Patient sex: M
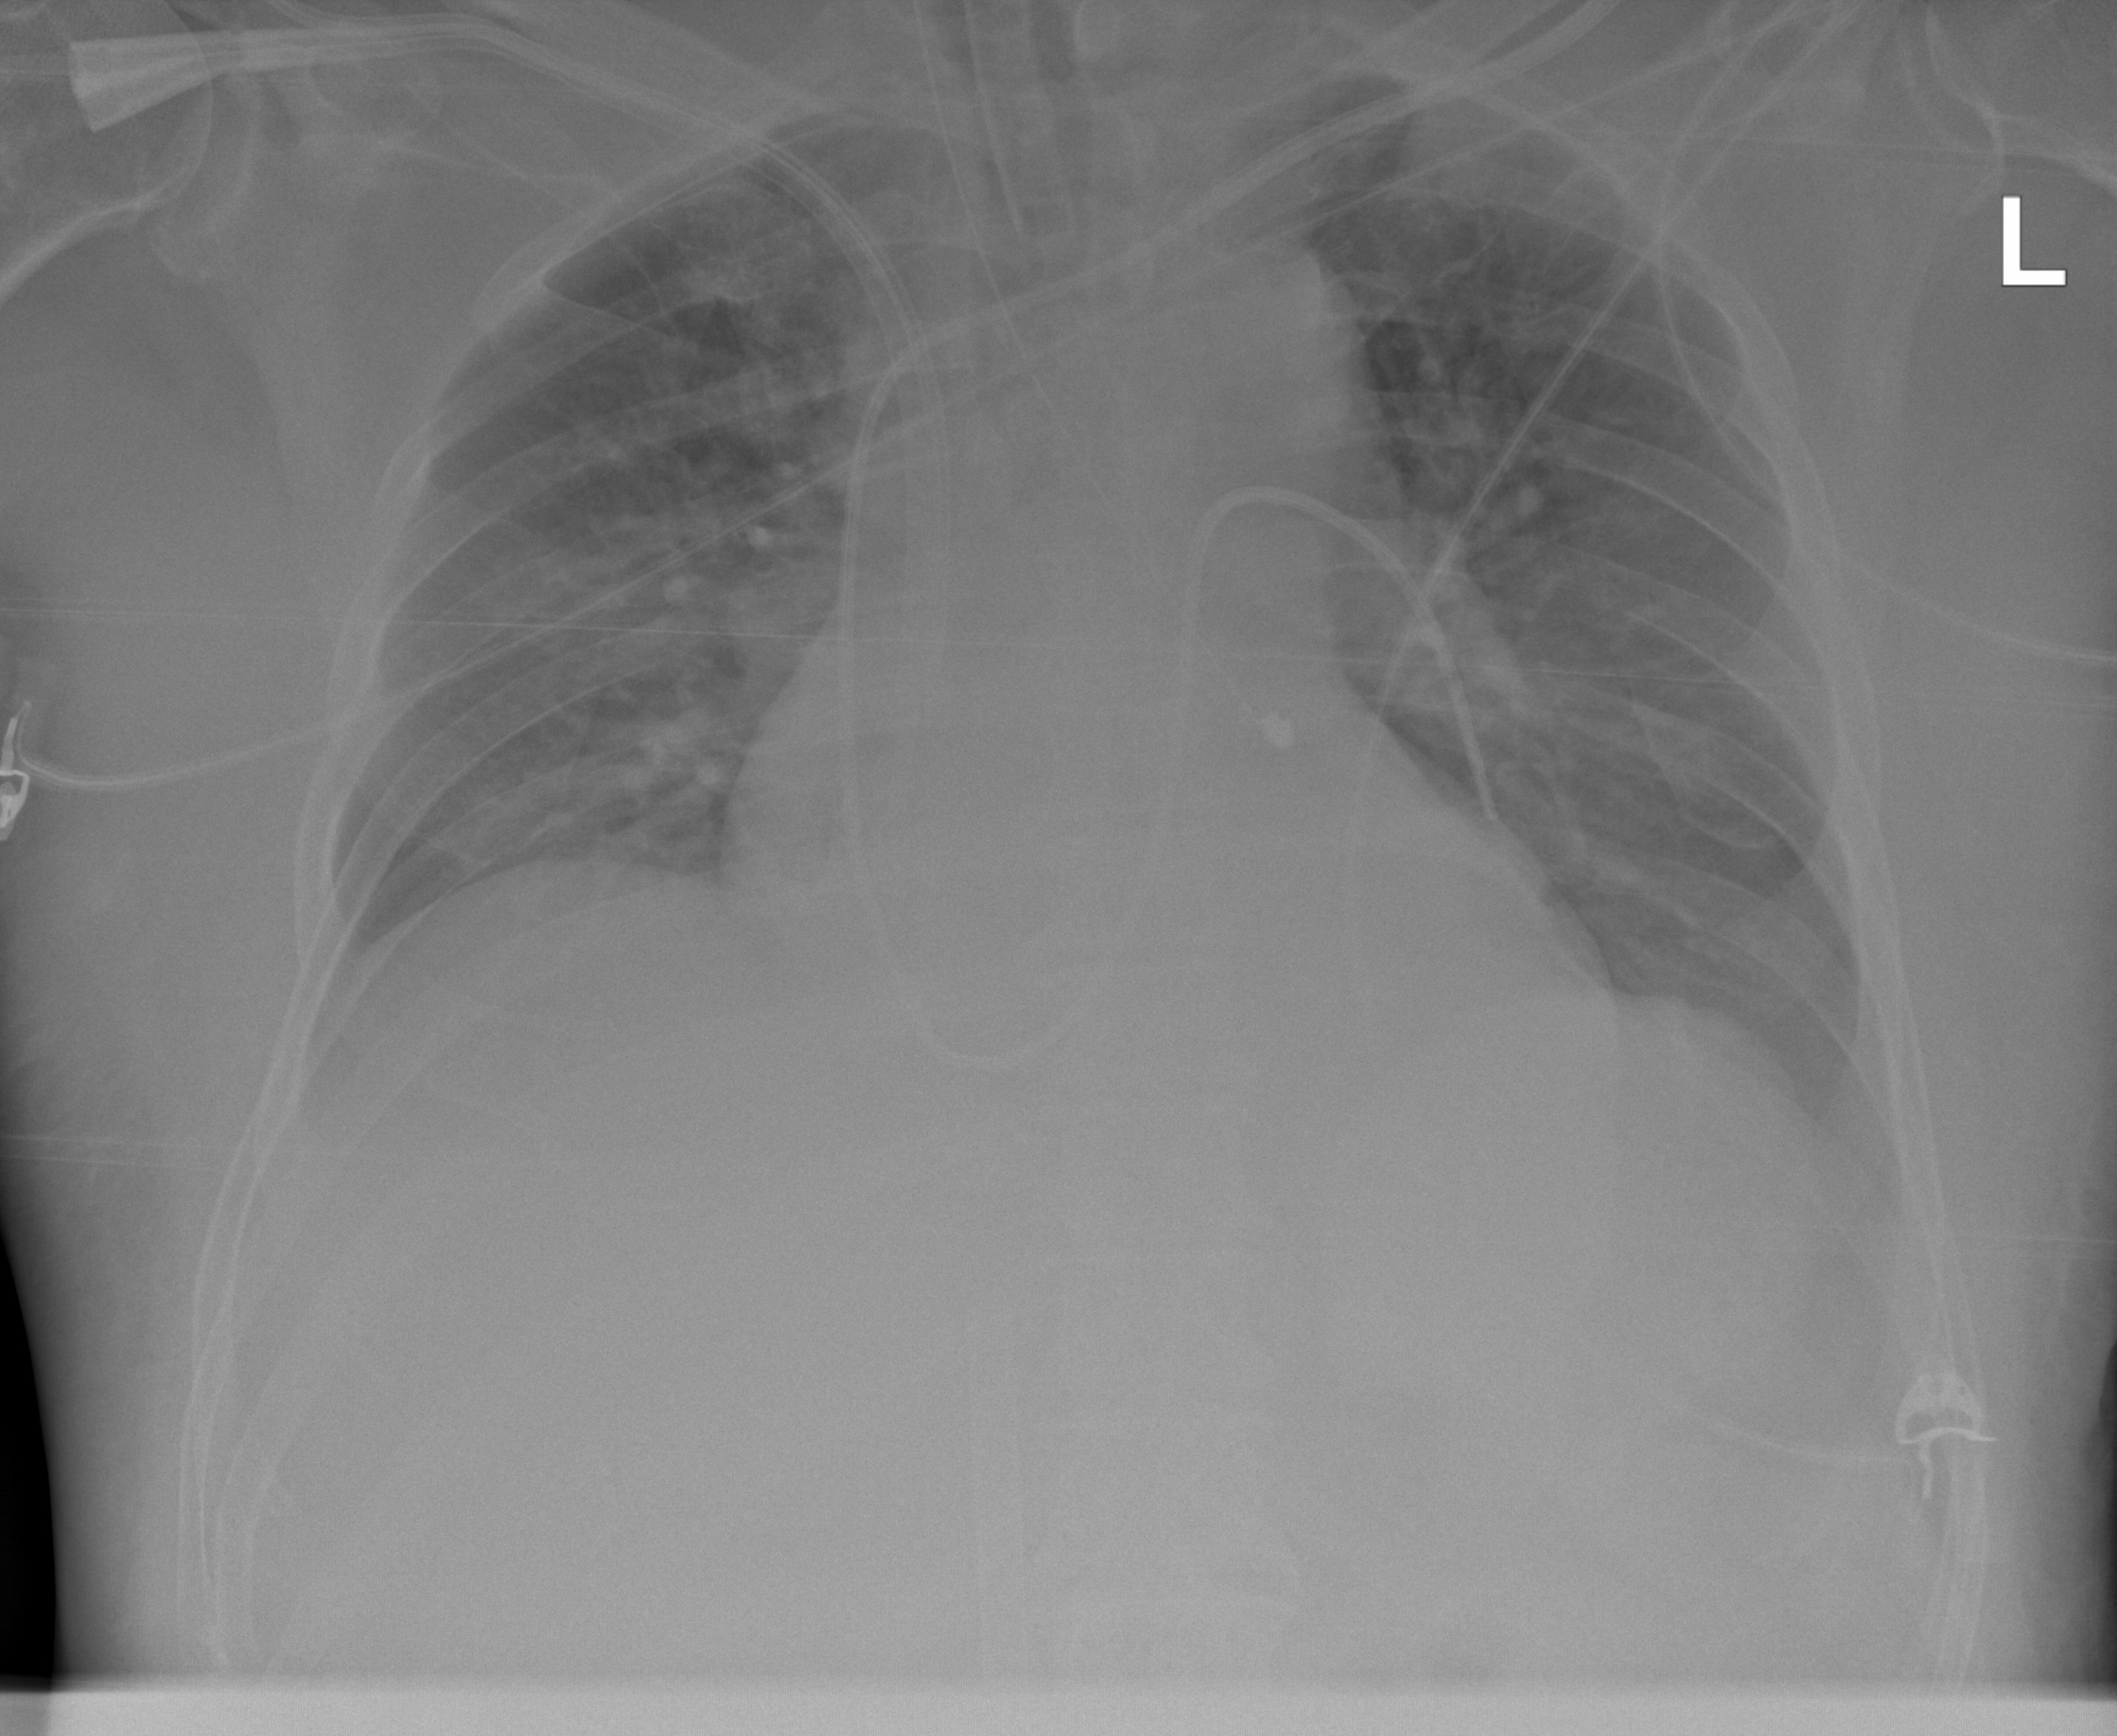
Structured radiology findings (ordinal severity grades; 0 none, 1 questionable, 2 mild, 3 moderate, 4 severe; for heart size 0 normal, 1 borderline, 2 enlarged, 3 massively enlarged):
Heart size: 0
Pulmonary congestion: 2
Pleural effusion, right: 0
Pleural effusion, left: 0
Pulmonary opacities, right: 0
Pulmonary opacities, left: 0
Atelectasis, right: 0
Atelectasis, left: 0